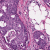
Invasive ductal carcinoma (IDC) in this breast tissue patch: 0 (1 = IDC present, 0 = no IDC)